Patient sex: M
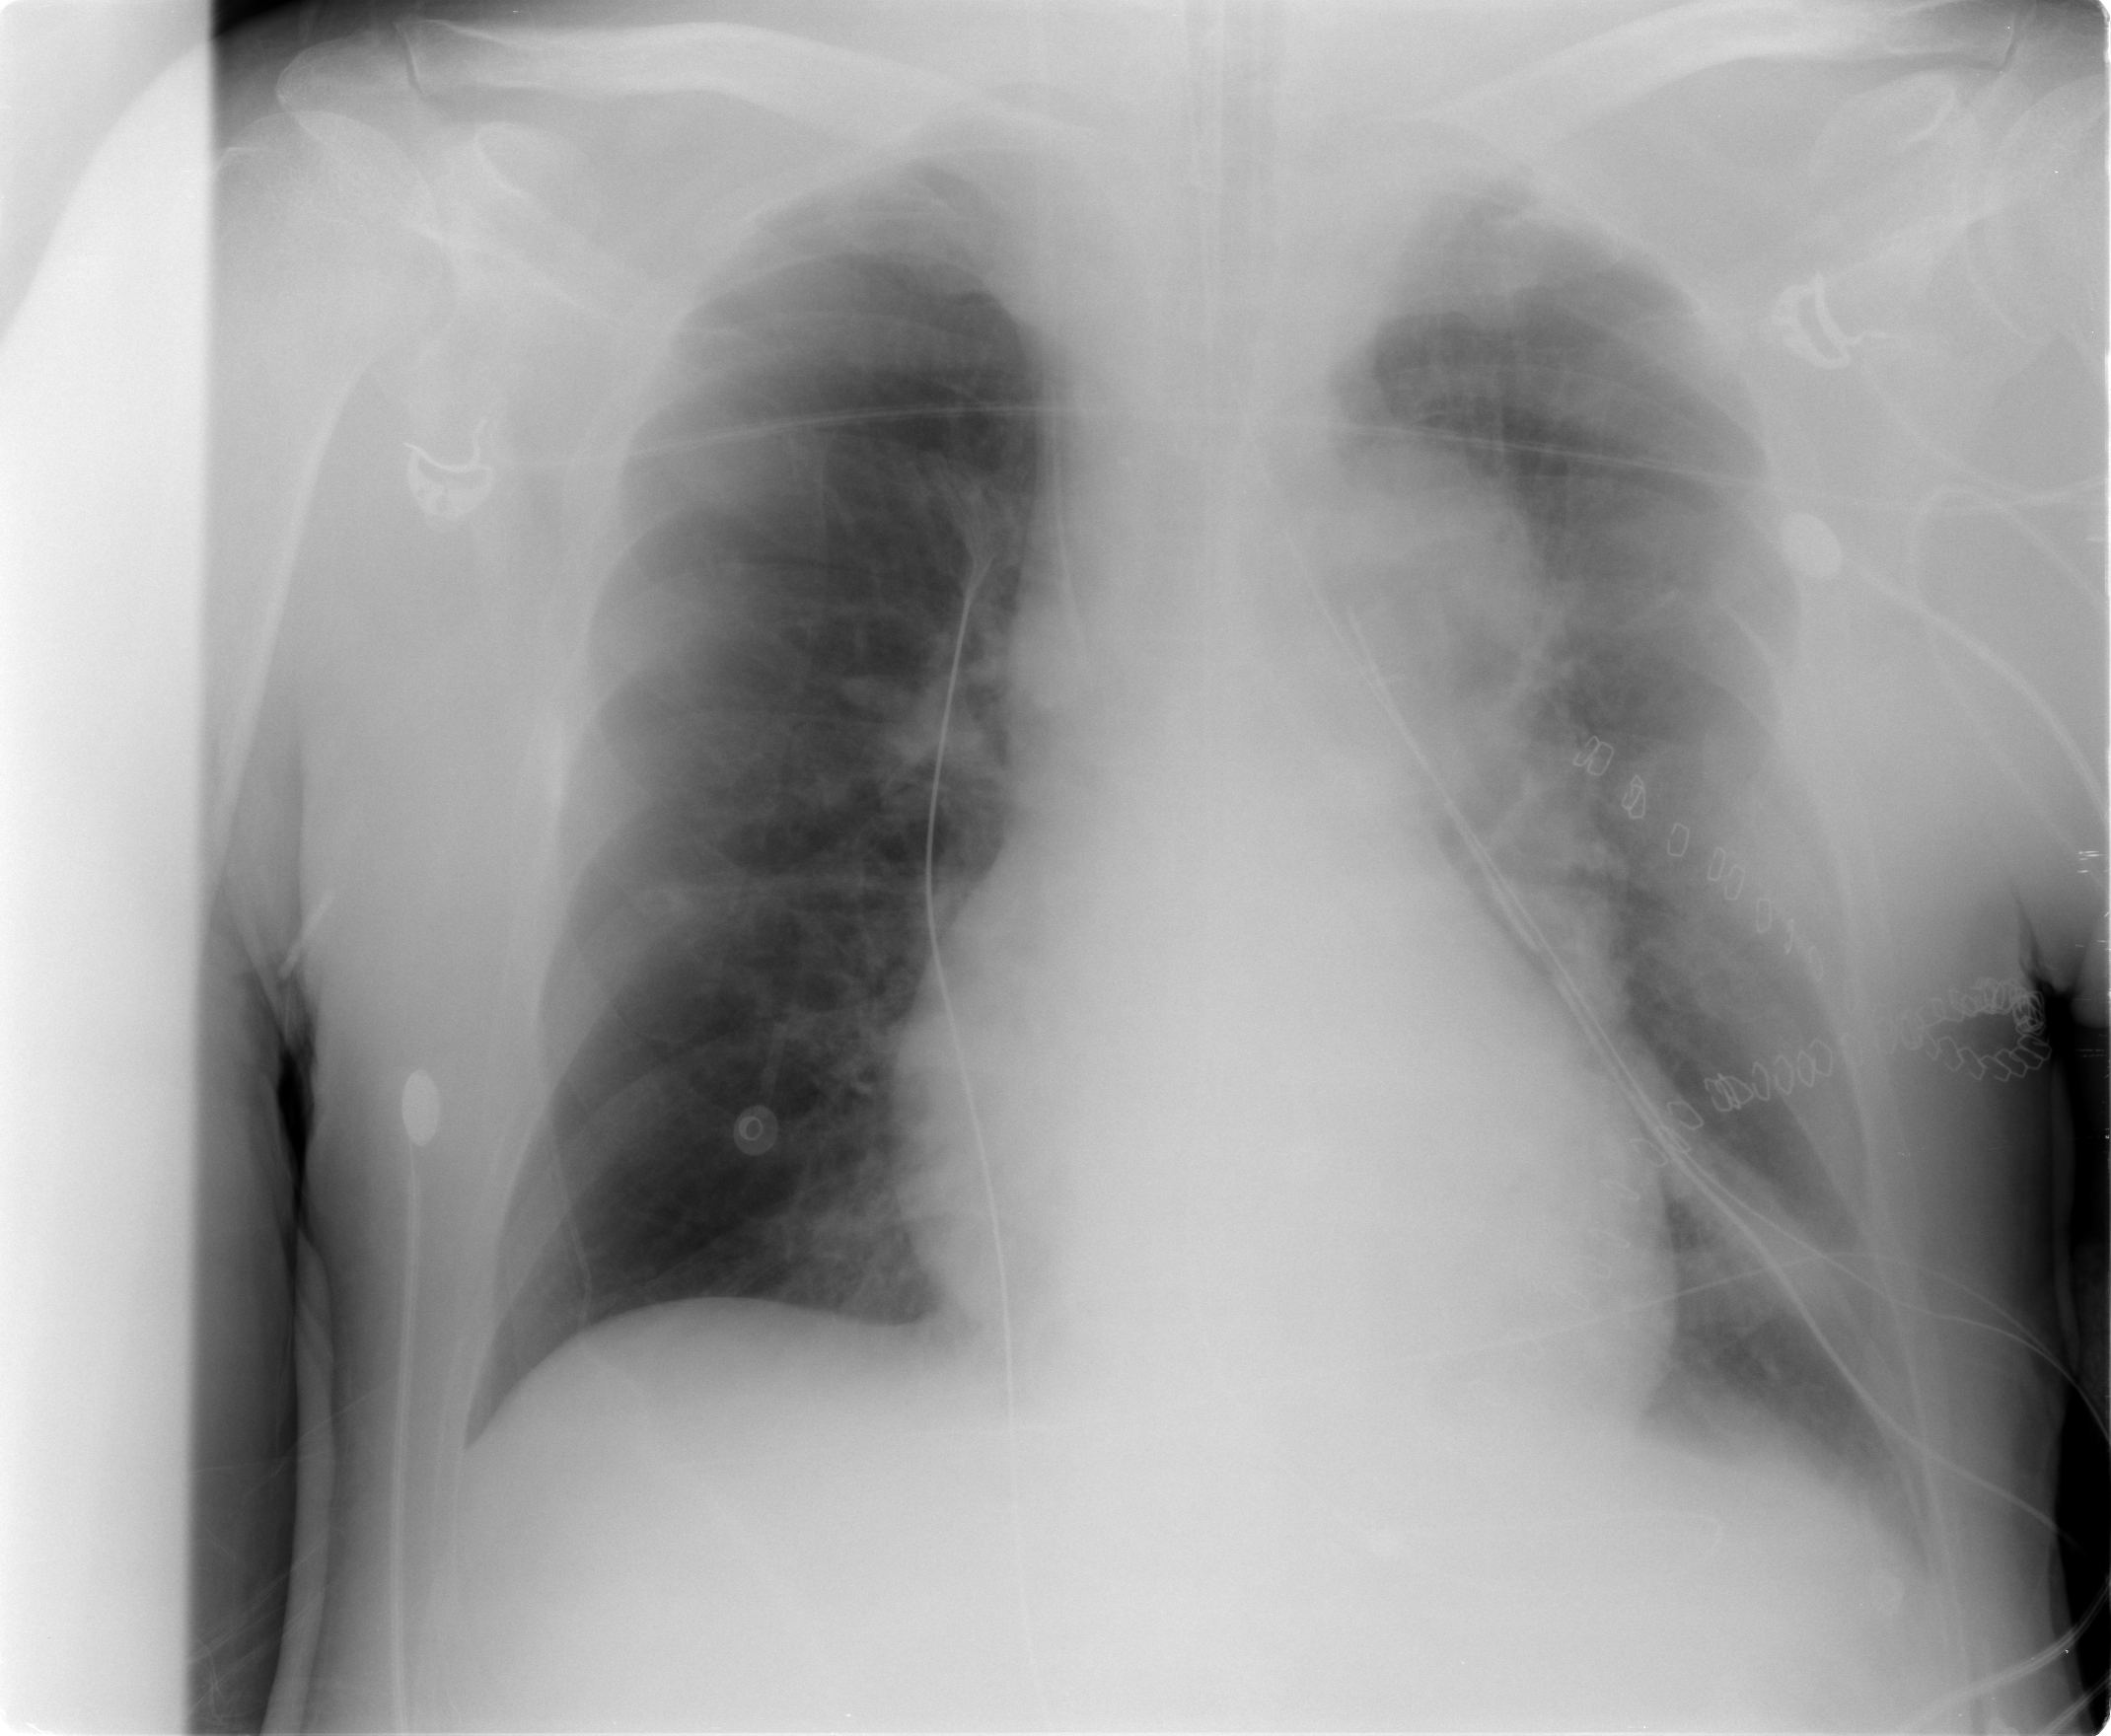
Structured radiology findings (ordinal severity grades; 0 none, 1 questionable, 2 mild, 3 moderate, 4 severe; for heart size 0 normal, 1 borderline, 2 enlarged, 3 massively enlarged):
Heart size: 0
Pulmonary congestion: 1
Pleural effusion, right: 0
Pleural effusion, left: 2
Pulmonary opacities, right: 0
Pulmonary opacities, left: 2
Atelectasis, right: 0
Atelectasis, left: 2